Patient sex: M
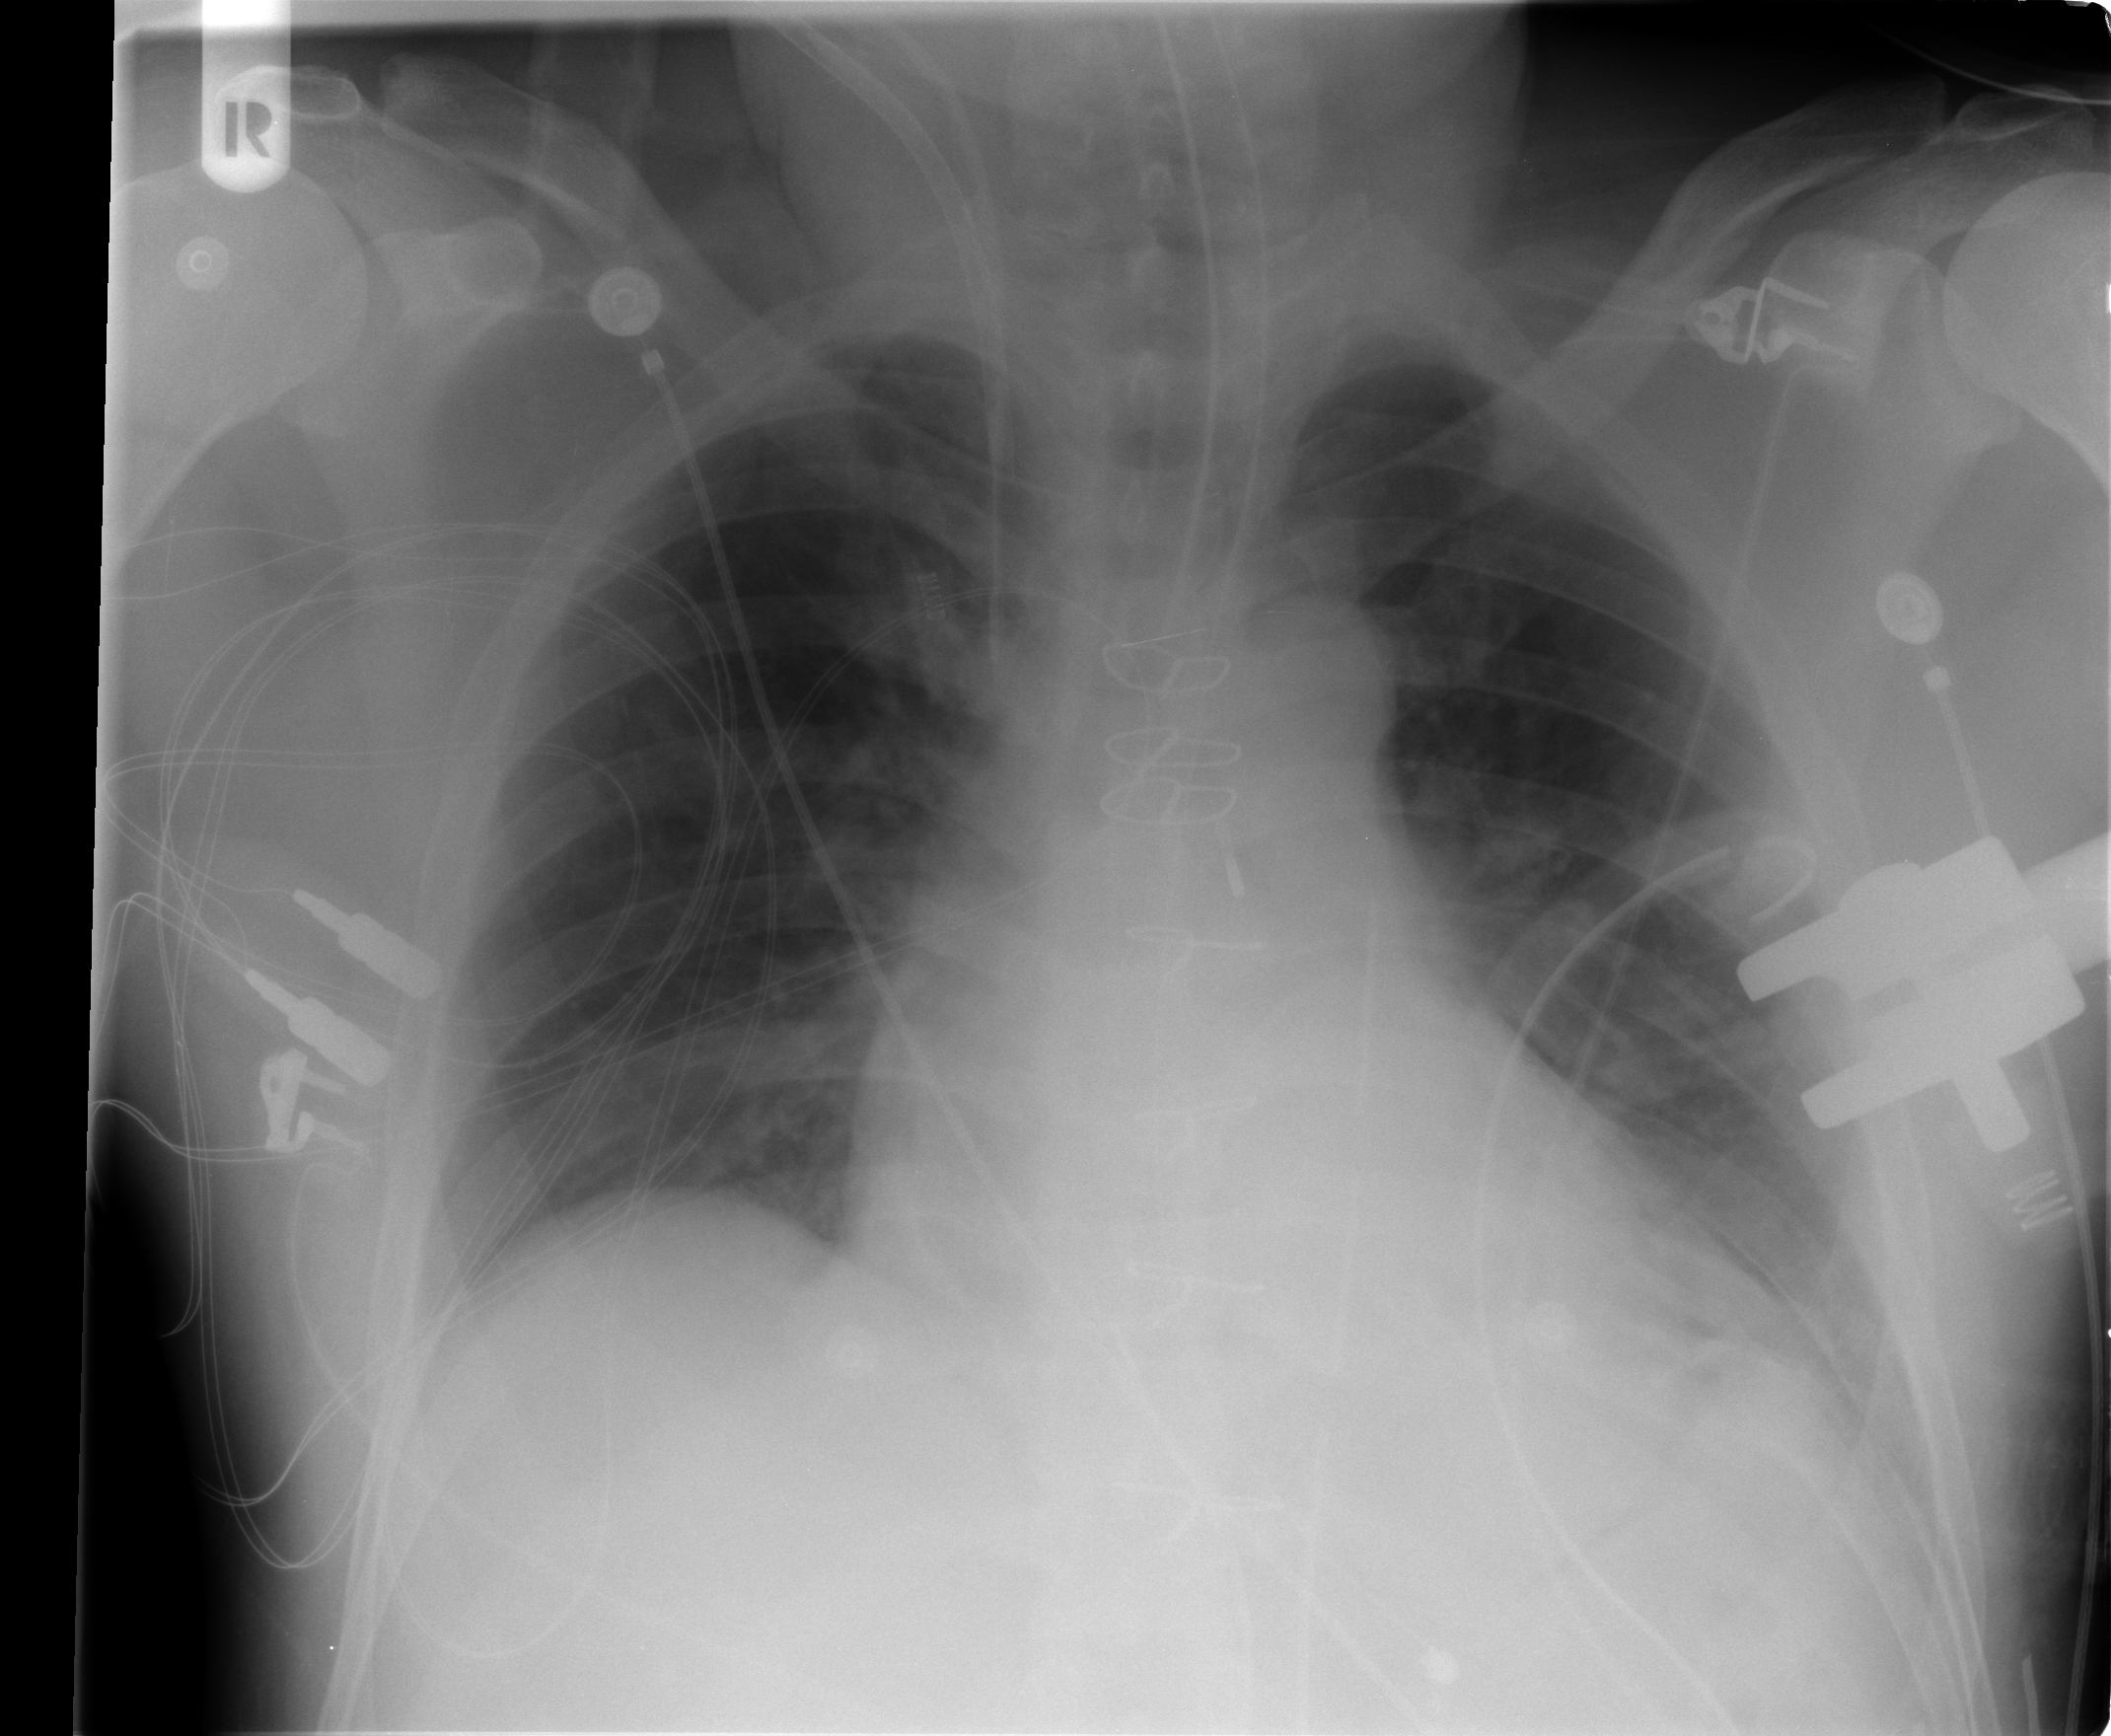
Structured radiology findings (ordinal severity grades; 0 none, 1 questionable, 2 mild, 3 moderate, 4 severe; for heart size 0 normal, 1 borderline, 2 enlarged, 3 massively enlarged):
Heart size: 2
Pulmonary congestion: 2
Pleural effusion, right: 0
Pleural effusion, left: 2
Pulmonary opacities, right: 0
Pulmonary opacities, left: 0
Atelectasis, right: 1
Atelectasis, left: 2